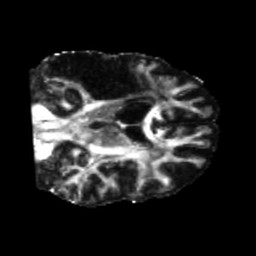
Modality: FA
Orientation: coronal
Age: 61
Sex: male
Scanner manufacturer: siemens
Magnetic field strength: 3 T
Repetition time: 5.25 s
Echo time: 0.08 s